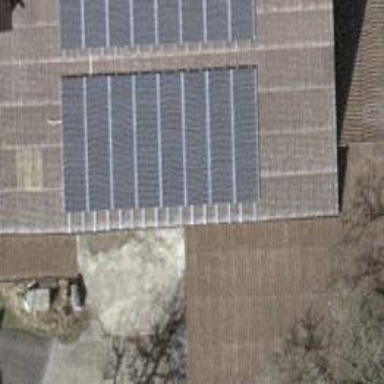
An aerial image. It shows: Solar power generator using photovoltaic method with solar photovoltaic panel types.